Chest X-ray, AP view. Patient: 38 years old, sex F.
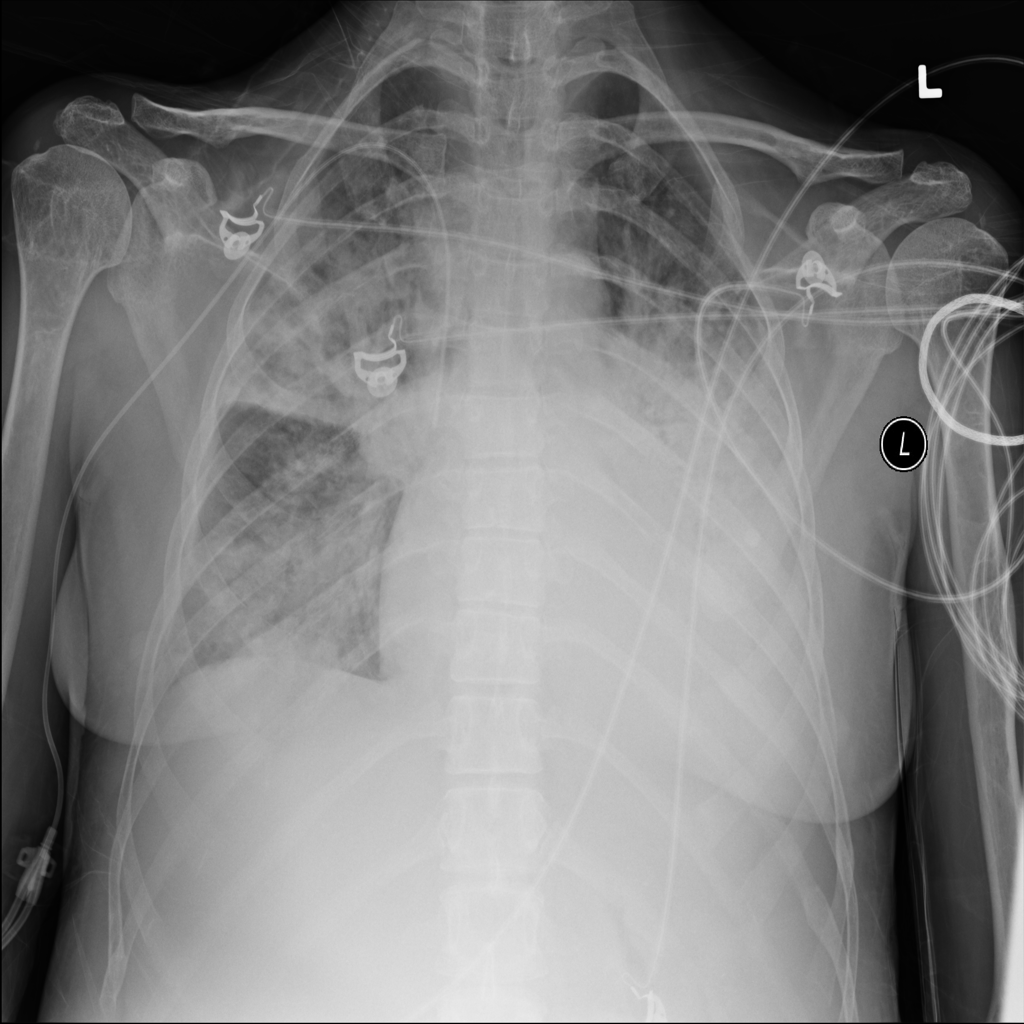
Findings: Consolidation